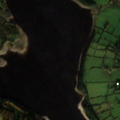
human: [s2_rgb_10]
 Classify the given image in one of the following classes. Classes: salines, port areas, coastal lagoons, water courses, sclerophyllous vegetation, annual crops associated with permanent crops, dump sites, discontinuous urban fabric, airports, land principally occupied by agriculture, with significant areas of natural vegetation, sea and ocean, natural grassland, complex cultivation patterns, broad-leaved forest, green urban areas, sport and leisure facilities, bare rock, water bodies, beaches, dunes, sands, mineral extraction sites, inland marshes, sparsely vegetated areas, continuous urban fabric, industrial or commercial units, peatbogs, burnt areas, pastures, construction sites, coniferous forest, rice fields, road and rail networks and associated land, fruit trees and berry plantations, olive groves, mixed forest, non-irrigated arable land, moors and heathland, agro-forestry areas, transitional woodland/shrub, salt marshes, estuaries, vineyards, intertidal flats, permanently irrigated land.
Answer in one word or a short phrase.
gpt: pastures, transitional woodland/shrub, water bodies